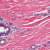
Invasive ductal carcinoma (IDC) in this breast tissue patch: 1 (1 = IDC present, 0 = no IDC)